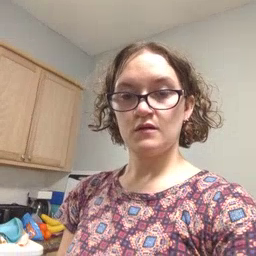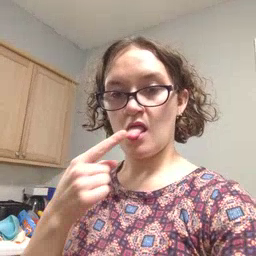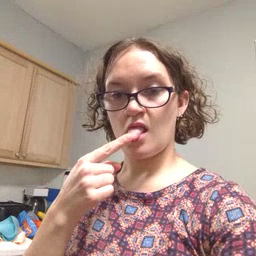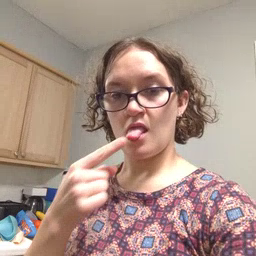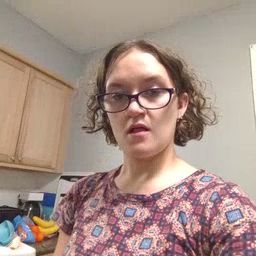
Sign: tongue